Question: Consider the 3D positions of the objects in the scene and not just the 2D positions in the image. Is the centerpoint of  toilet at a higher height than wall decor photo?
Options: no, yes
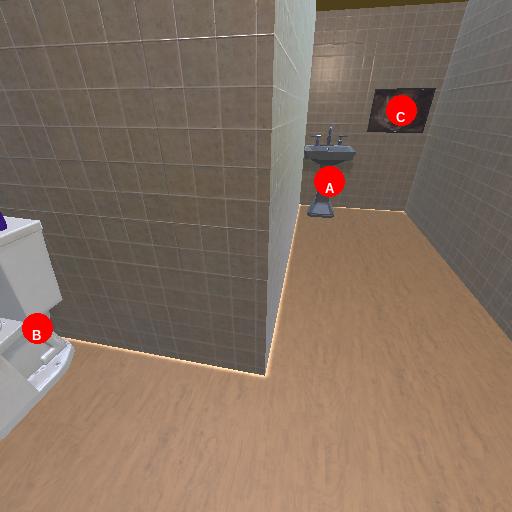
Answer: no